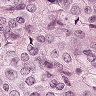
Metastatic tissue present: yes